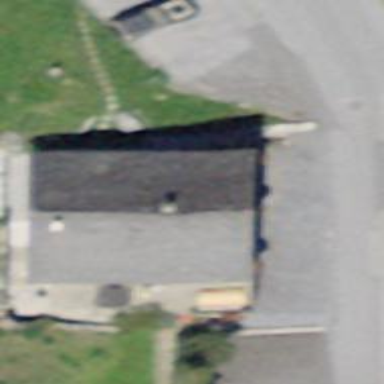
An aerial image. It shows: Building with tiled roof.